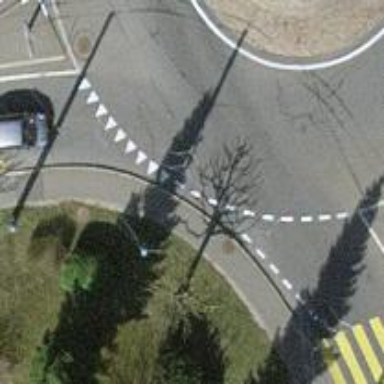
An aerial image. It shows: Secondary road with asphalt surface leading to roundabout. This road features trolley wires.